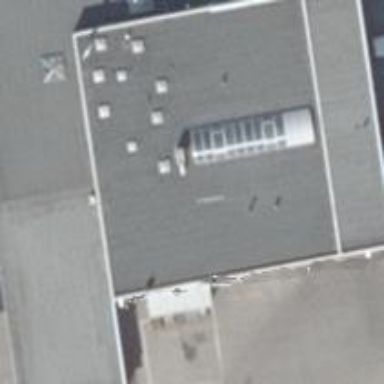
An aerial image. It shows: Retail building with flat grey roof. The shop seems to be related to cars.